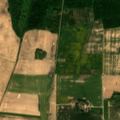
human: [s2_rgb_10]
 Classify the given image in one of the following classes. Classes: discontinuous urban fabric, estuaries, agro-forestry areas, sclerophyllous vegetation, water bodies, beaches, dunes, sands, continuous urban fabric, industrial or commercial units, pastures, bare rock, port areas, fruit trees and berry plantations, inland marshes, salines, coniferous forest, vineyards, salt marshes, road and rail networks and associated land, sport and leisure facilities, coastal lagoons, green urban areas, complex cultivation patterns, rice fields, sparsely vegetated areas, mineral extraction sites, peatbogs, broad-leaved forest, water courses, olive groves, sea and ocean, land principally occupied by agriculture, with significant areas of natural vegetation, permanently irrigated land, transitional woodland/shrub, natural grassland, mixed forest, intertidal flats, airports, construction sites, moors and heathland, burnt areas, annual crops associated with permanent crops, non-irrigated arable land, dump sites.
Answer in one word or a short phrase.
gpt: non-irrigated arable land, broad-leaved forest, transitional woodland/shrub